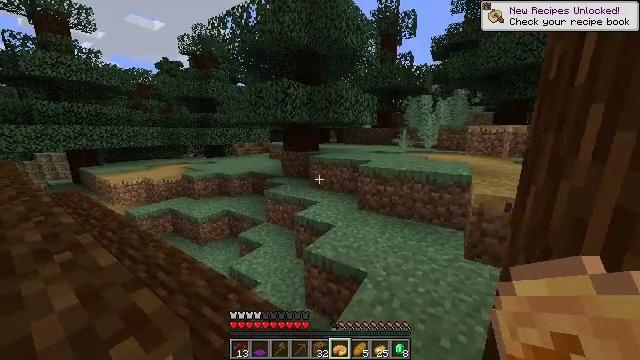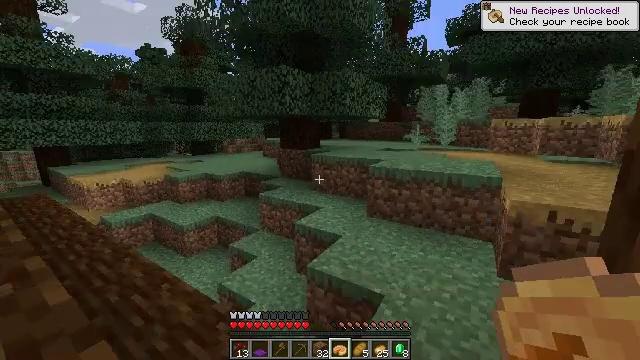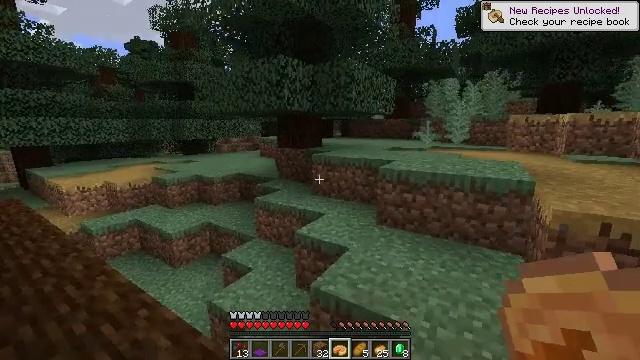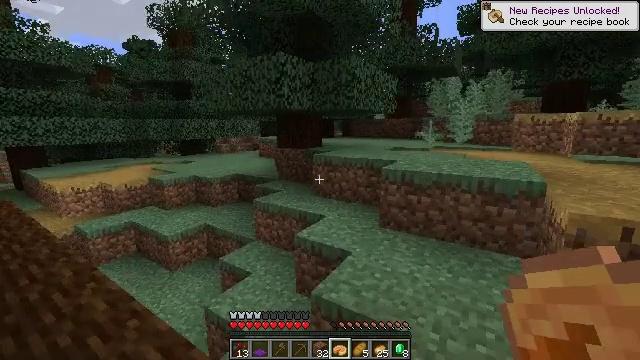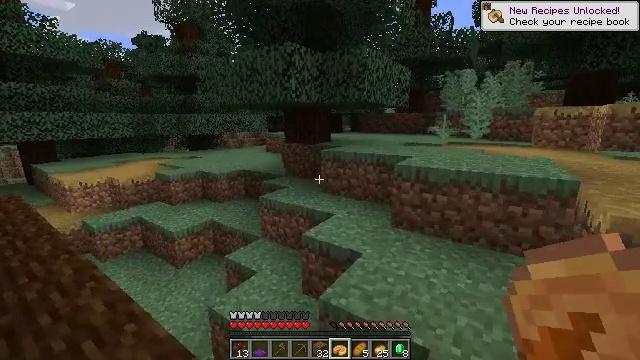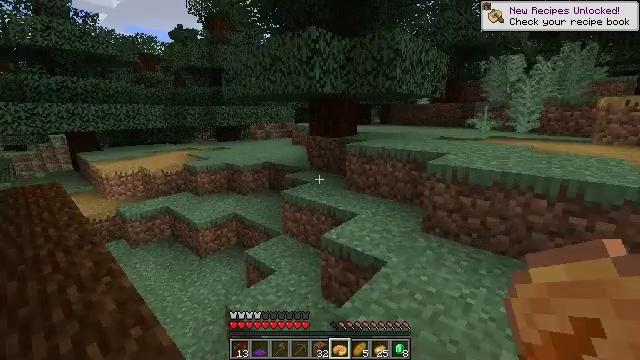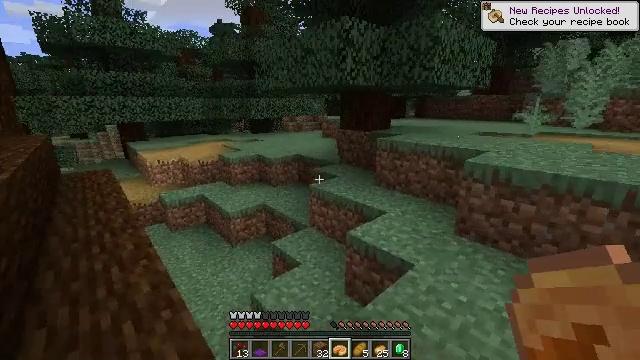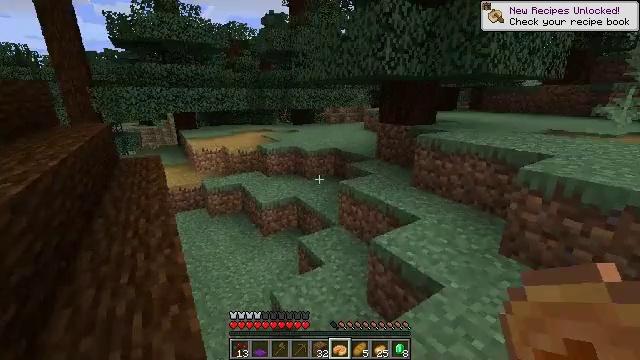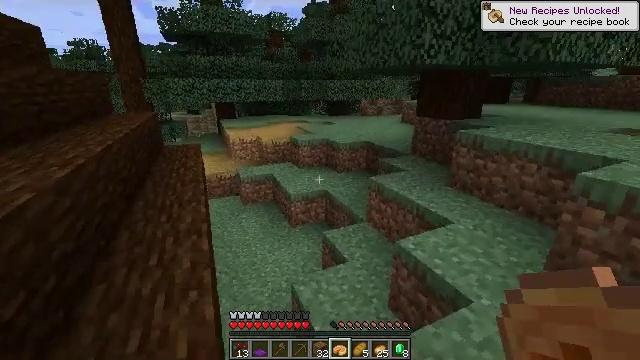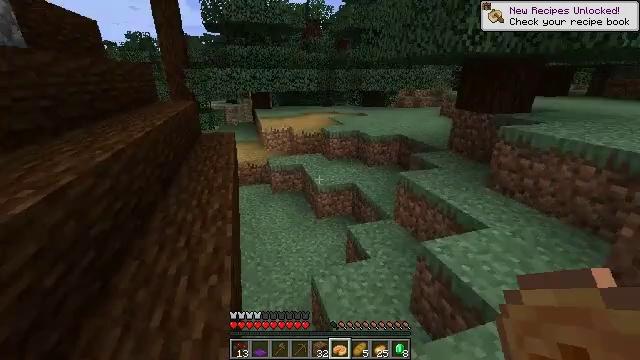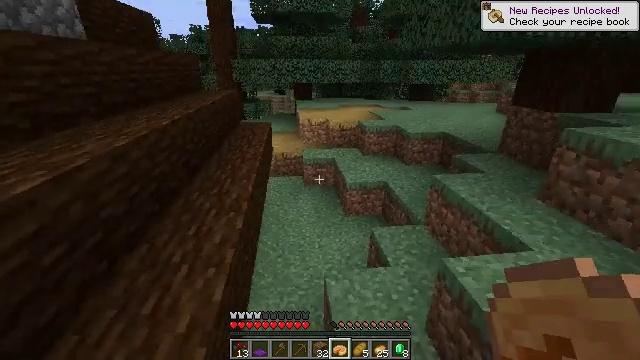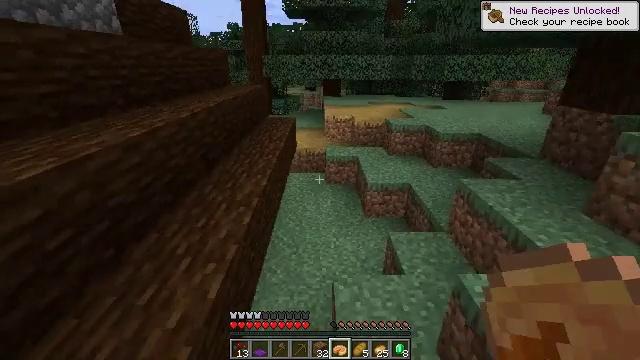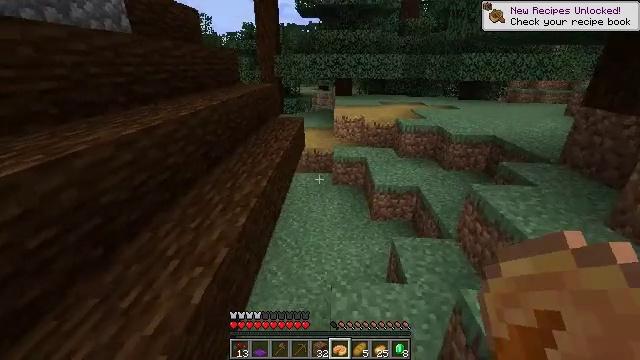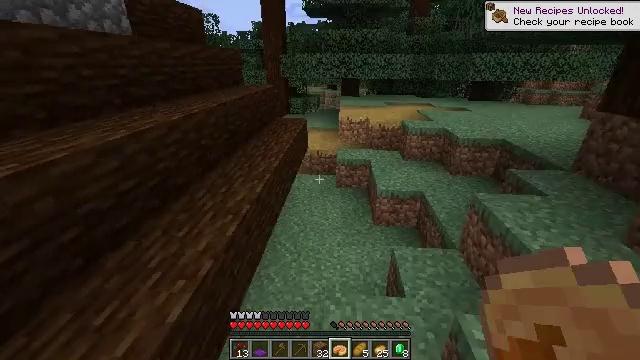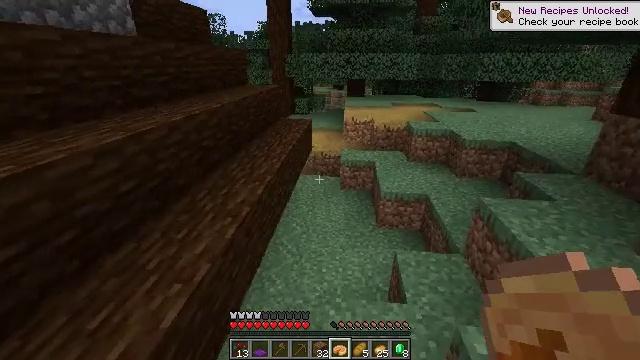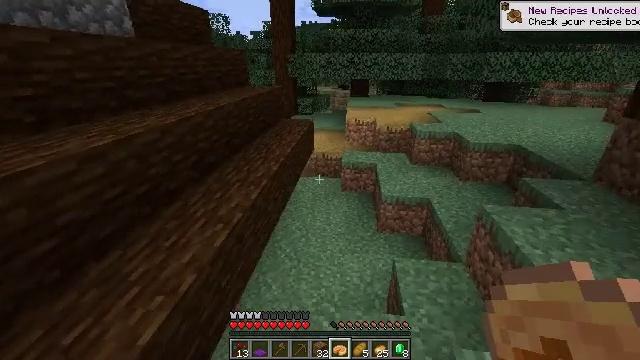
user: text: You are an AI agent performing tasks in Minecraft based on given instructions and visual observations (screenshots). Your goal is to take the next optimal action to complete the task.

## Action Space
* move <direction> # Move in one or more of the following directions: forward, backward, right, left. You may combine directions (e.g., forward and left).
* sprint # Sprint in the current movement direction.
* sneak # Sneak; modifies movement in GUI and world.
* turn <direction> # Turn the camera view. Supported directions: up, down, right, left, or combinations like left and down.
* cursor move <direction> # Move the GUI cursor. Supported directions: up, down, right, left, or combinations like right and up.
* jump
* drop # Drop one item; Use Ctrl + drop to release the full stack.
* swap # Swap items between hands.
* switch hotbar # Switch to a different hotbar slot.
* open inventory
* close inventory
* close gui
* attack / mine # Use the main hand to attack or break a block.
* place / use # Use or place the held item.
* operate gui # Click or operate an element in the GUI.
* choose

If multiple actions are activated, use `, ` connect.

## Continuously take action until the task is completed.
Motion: motion action
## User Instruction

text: Remove a pumpkin pie from the inventory.
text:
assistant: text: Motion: move forward
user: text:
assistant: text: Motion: move forward
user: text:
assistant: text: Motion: move forward
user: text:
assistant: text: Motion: move forward, turn left and down
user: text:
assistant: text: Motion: move forward and move right, turn left and down
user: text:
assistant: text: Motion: move forward and move right, turn left and down
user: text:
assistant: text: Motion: move forward and move right, turn left and down
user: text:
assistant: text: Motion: move forward and move right, turn left and down
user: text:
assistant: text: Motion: move forward and move right, turn left and down
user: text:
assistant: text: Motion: move forward and move right, turn left and down
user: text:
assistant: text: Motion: move forward and move right, turn left
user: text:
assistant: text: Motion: move forward and move right, turn left
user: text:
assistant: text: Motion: move forward and move right, turn left
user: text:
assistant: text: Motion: move forward and move right, turn left
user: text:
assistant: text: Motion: move forward and move right, turn left
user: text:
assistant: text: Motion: move forward, turn left
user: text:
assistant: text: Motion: move forward, turn left
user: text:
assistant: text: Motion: move forward and move right, turn left
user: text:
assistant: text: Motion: move forward and move right, turn left
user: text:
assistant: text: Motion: move forward and move right, turn left
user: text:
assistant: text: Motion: move forward and move right
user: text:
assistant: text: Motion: move forward and move right
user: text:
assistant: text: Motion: move forward and move right
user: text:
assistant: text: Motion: move forward and move right
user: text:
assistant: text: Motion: move forward
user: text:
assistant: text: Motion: move forward, turn right
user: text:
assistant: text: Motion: move forward, turn right
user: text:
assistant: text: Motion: move forward, sprint, turn right and up
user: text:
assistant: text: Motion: move forward, sprint
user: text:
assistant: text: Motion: move forward, sprint